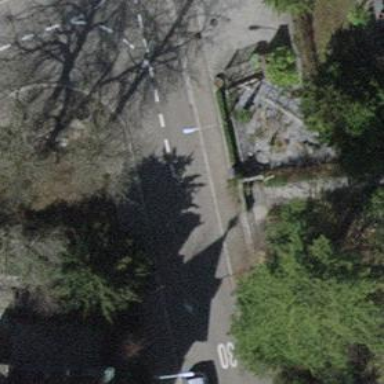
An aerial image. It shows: Unmarked crossing on footway.